Question: Here is mysql query
'''
SELECT CallDate,SUM(Hour0) AS FailedCalls FROM call_status WHERE CallDate='2012-09-14' AND CallStatusId NOT IN (42,52)
UNION
SELECT CallDate,SUM(Hour0) AS SuccessCalls FROM call_status WHERE CallDate='2012-09-14' AND CallStatusId IN (42,52);
'''
Here is the output

Sorry for the small image.
As you can see i have selected Failed Calls from above query and SuccessCalls using second query.But what i want is CallDate,FailedCalls,SuccessCalls in a single row.
Here is the correct query:
'''
SELECT CallDate,
SUM(CASE WHEN (CallStatusId NOT IN(42,52)) THEN Hour0
ELSE 0
END) AS FailedCalls,
SUM(CASE WHEN (CallStatusId IN (42,52)) THEN Hour0
ELSE 0
END) AS SuccessCalls
FROM call_status
WHERE CallDate='2012-09-14';
'''
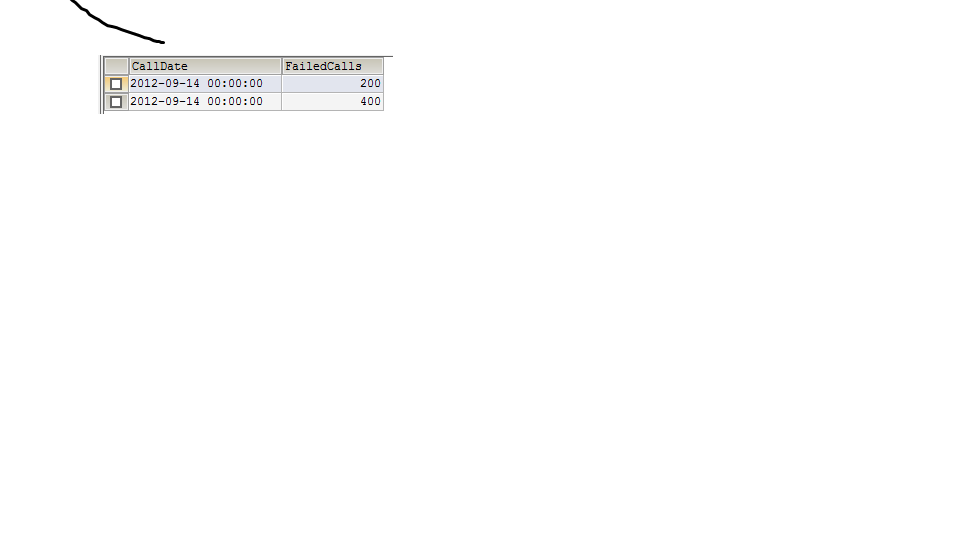
Answer: Something along these lines?
'''
SELECT CallDate
,SUM( CASE WHEN (Hour0 != 42 AND Hour0 != 52) THEN 1 ELSE 0 END ) AS FailedCalls
,SUM( CASE WHEN (Hour0 = 42 OR Hour0 = 52) THEN 1 ELSE 0 END ) AS SuccessCalls
FROM call_status
WHERE CallDate='2012-09-14'
'''